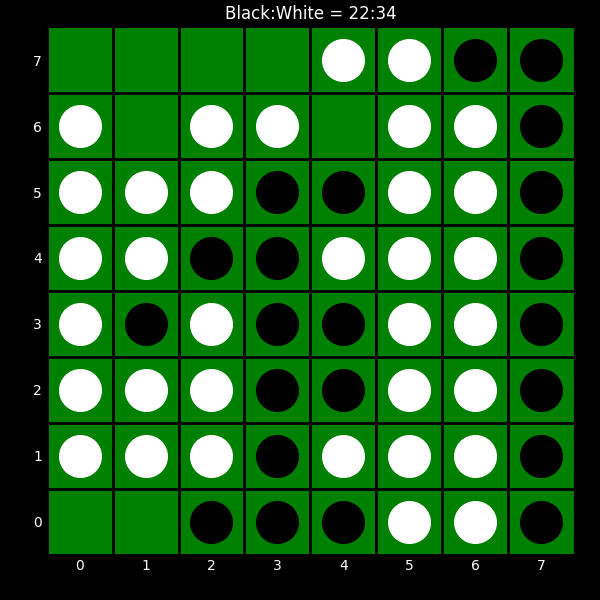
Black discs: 22
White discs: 34